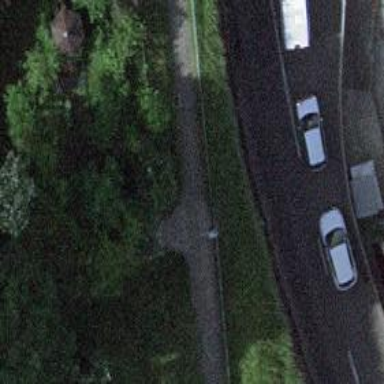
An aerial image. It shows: Footway with sett surface.